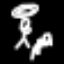
Label: angel